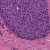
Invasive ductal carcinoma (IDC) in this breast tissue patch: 0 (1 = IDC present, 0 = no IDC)